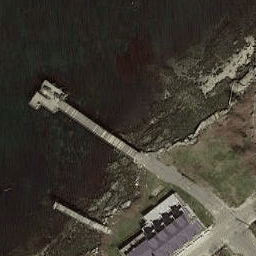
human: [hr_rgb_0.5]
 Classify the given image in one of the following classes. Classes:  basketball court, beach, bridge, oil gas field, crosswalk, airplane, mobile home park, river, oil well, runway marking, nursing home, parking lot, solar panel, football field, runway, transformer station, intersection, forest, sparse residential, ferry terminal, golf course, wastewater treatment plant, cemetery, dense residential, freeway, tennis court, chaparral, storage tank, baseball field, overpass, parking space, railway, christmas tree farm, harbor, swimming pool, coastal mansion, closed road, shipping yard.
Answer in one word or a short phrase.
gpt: ferry terminal